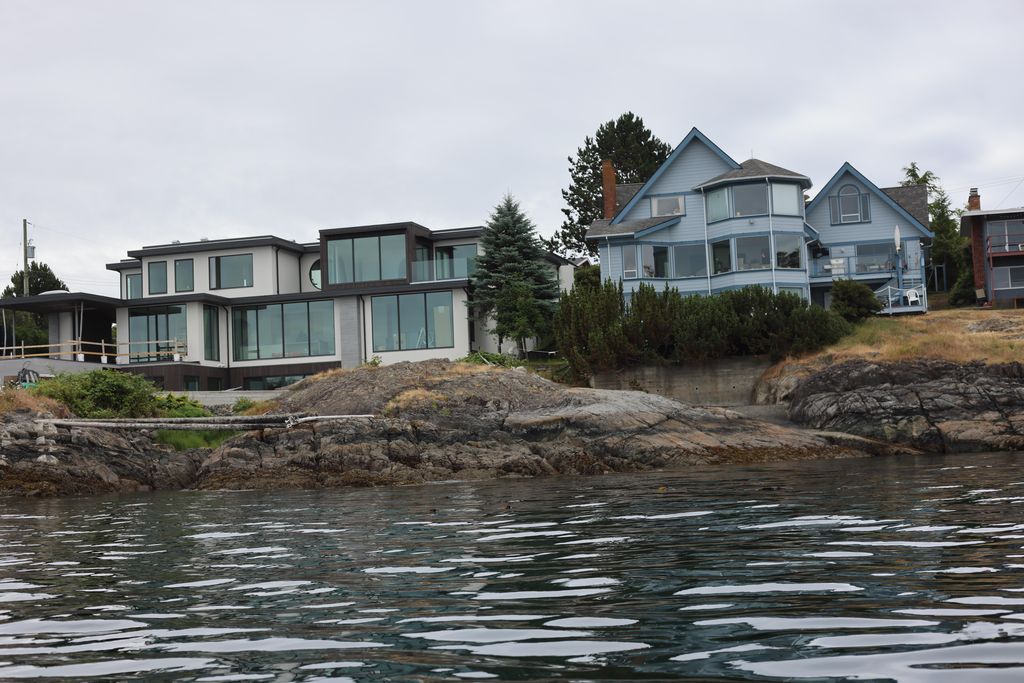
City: victoria